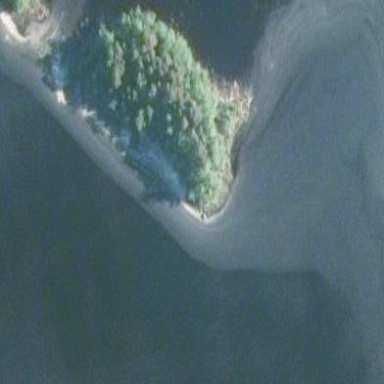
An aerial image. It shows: Islet surrounded by woodland.